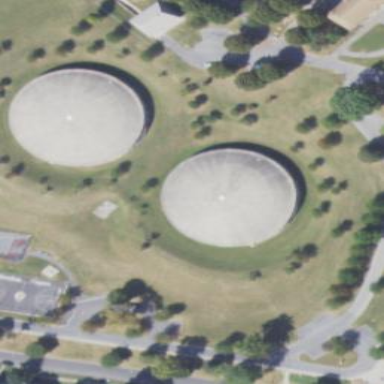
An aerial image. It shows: Building with water storage tank inside.